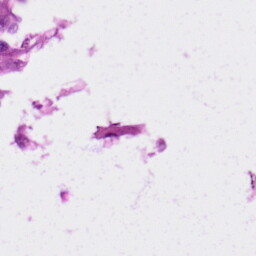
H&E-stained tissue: Skin